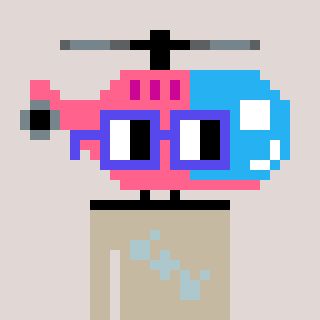
a pixel art character with square blue glasses, a helicopter-shaped head and a bege-colored body on a warm background